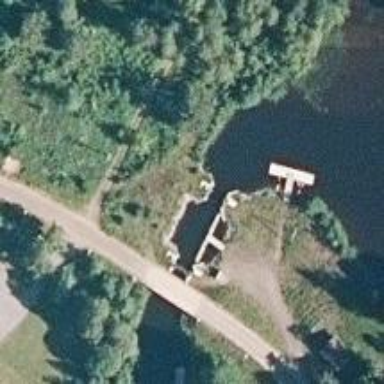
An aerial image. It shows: Lock gate on waterway.